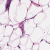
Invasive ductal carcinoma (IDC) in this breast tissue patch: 0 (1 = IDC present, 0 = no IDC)